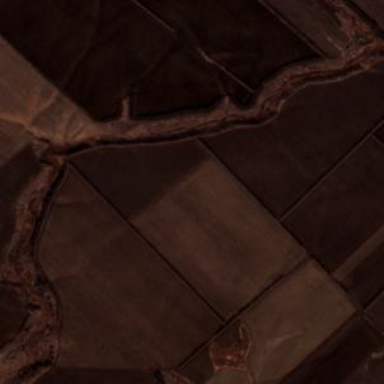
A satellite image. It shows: Picturesque farmland scene.